Question: Given a number of jobs in Jenkins/Hudson, each assigned a number we can call level. This number ranges from 1 to n, and multiple jobs can have the same level. Now, I would like to define those (otherwise independent) jobs to run such that level 1 must build before level 2, I would like Jenkins/Hudson to start multiple jobs at the same level in parallel if the slave executors on which the jobs are defined are free.
What this level number is doesn't matter, it's just defined to explain the problem.
I would like the possibility of generating those jobs automatically, because I know which jobs depend of which and which can run in parallel, so if the solution is some configuration in the config.xml, it would be nice to hear about that, such that I can script automatic generation of those configuration files.

Thanks for your time.
There is one more that I would like to know, in case there is some elegant solution: given that job X is triggered by Build Flow Plugin, and it fails. Is there any way if I want the Build Flow Plugin to trigger the same job again (after I have fixed it), and continue normally for the of the jobs defined through the plugin?
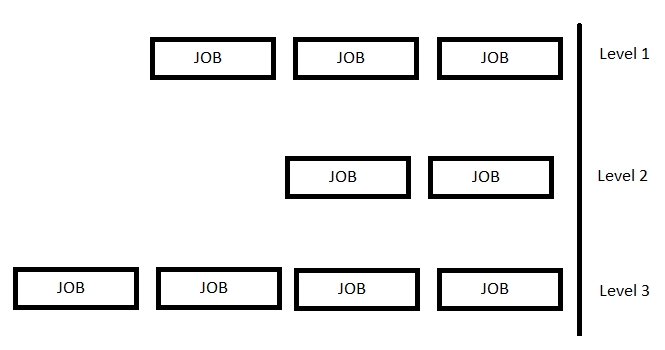
Answer: There is a relatively new plugin for Jenkins, called Build Flow plugin. This plugin provides a new Job type, where you can define such job dependency structures with a DSL. I think, you can also do this automatically. The plugin is very powerful, you can find more infos <URL>. I don't know, if this plugin will also work in Hudson, since it requires Jenkins 1.424 as minimum version, and the newest Hudson version has also changed its configuration xml.